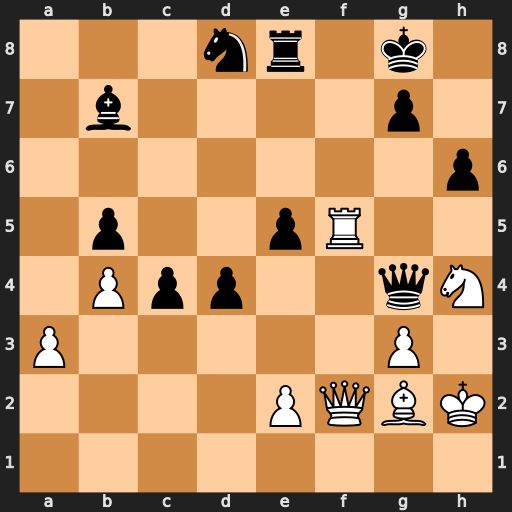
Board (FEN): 3nr1k1/1b4p1/7p/1p2pR2/1Ppp2qN/P5P1/4PQBK/8
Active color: w
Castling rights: -
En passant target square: -
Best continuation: Bf3 Bxf3 exf3 Qg5 Rxg5